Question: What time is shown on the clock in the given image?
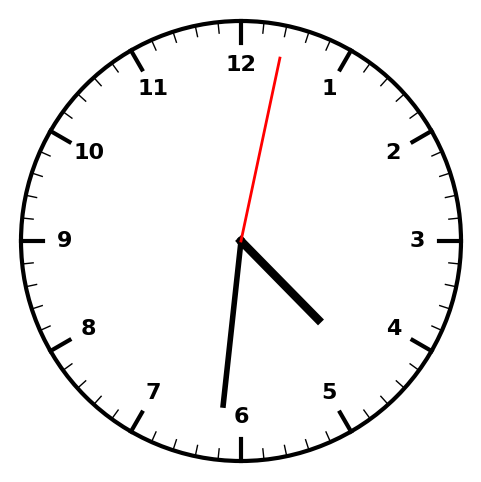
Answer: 04:31:02